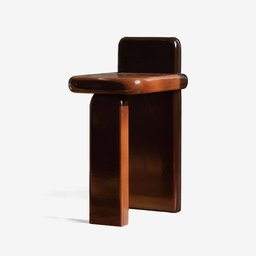
Label: furniture